Question: In a React component I want to show a link. That link's url comes from props. In a browser dev tool tag's href shows correct url but on hover it shows something different. Actually it's a combination of my project main url and the url I want to show. On click it tries to got to that combined url and shows error. I console logged and the url coming to the component via props is correct. Doex

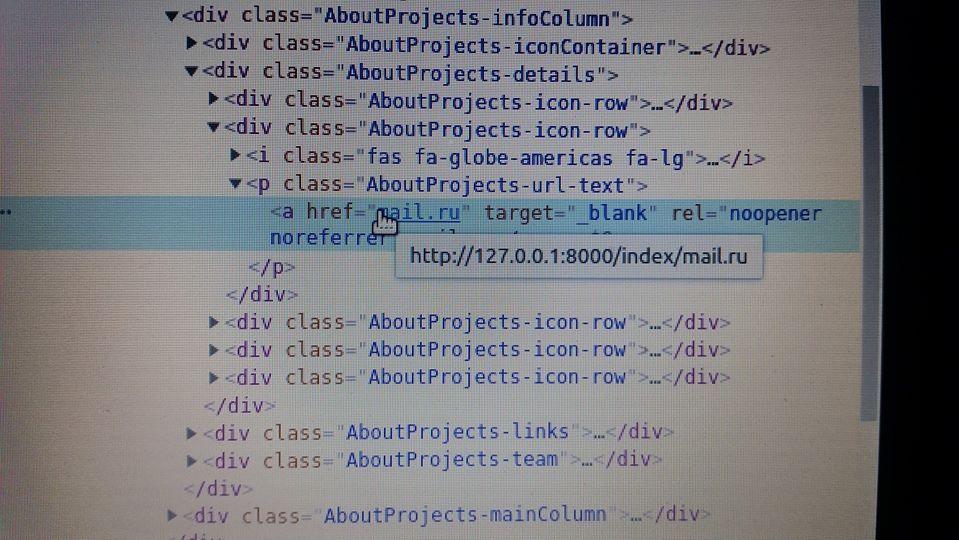
Answer: You should do assign your URL with 'http://' or 'https://' otherwise it will consider it as the local directory from your project.
Something like this:
'''
<a href="http://mail.ru"></a>
'''